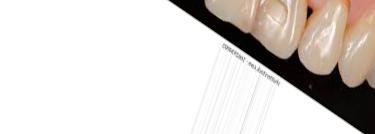
Condition: Tooth Discoloration